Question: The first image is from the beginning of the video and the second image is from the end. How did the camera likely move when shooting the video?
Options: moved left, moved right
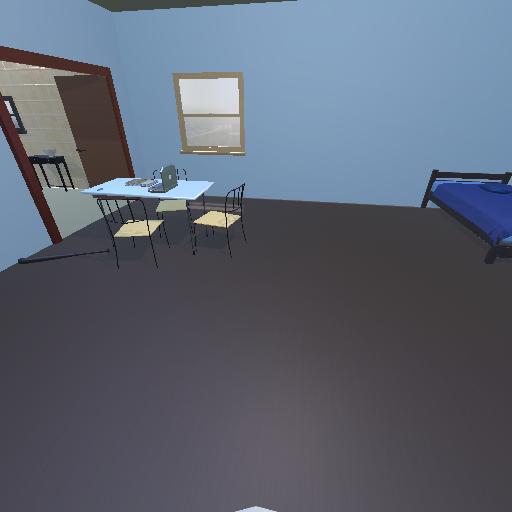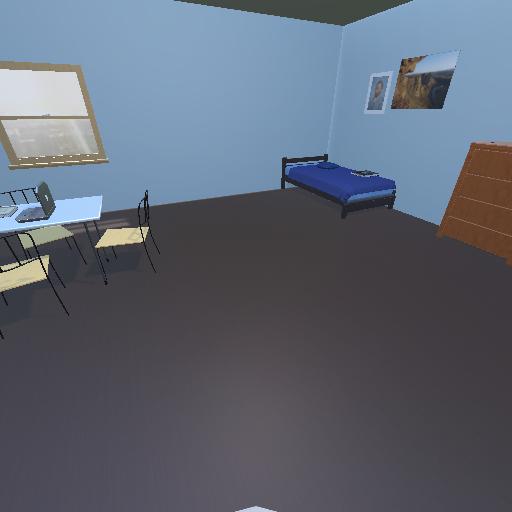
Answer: moved left